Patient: sex M, age 56
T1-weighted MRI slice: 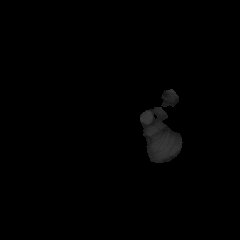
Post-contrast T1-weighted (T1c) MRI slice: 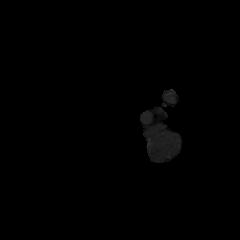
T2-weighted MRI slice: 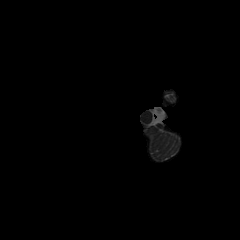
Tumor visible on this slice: no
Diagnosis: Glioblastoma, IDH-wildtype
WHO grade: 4